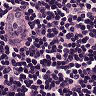
Metastatic tissue present: no